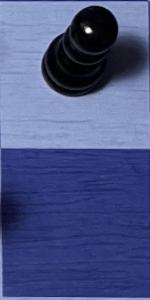
Label: Empty